Field crop: maize
Growth stage: 2
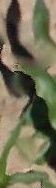
Species: maize